Question: '''
# A tibble: 8 x 4
measurement log2_fc locus operon
<chr> <dbl> <chr> <chr>
1 transcriptome 1 PA3552 arn
2 transcriptome 1.5 PA3553 arn
3 proteome NA PA3552 arn
4 proteome 2 PA3553 arn
5 transcriptome 2.5 PA1179 opr
6 transcriptome 3 PA1180 opr
7 proteome NA PA1179 opr
8 proteome NA PA1180 opr
plot <- ggplot(data=x,aes(x=locus,y=log2_fc,color=measurement)) +
geom_jitter()
plot + facet_wrap(~operon, ncol=2)
'''
I'm working with the code above to create a plot comparing log2_fc of genes as obtained through two different measurement methods. I want to separate the plot out by the operon that the genes belong to but I would like to only have the genes in that operon plotted along the x axis in each facet. Currently it is creating the plot below:

Is there a way to only plot each locus value once along the x axis and still have the data separated by operon?
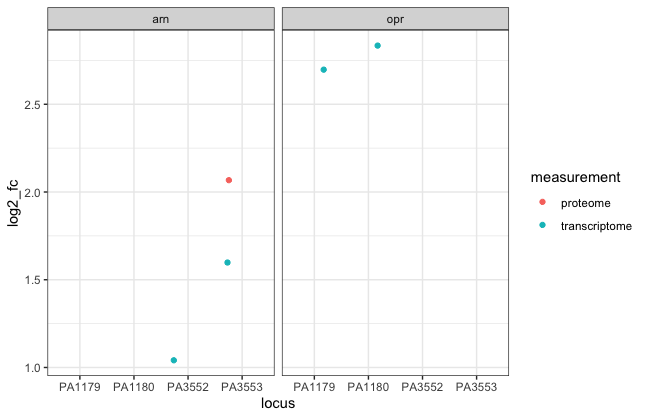
Answer: You just need to free the x axis:
'''
plot + facet_wrap(~operon, ncol=2, scales = "free_x")
'''
Without specifying 'scales = "free_x"', ggplot defaults to identical axes with the same limits and breaks.